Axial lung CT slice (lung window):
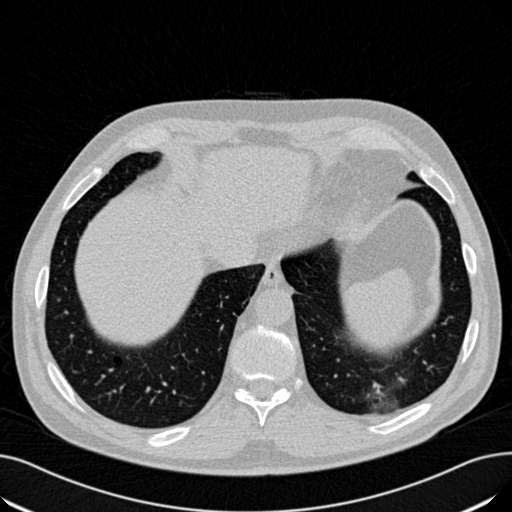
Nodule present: no